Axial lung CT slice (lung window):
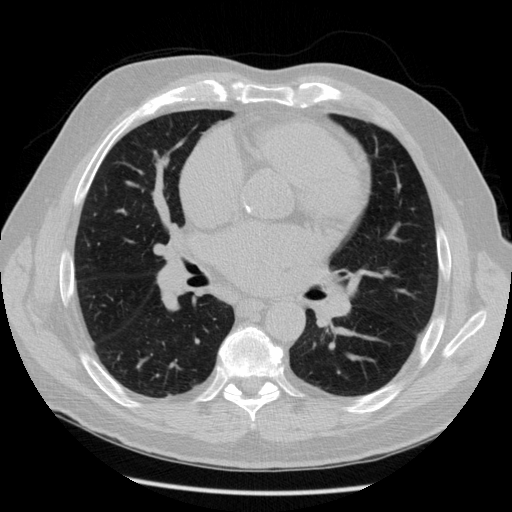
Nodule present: no